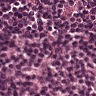
Metastatic tissue present: no